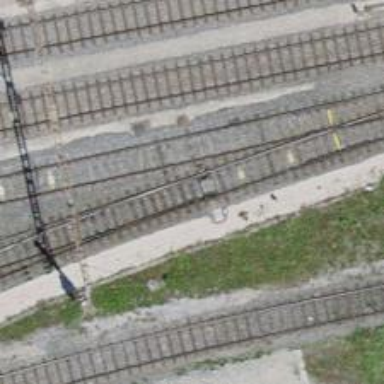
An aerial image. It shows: Railway switch.